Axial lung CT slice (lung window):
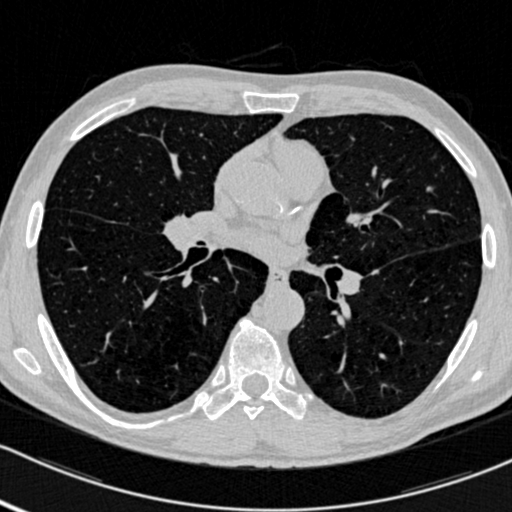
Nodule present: yes
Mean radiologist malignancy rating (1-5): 2